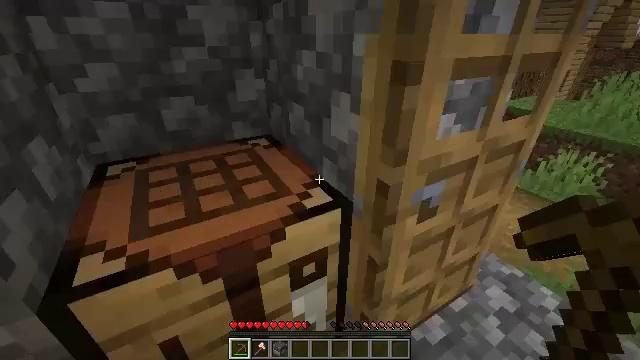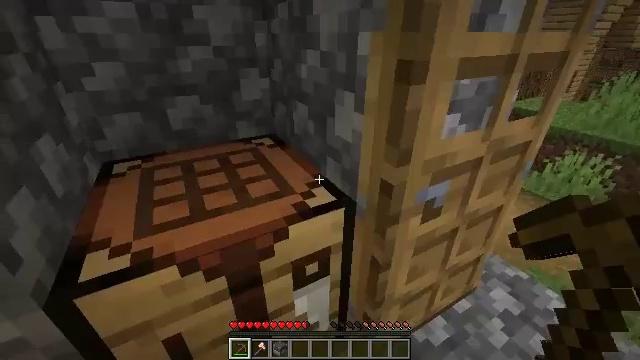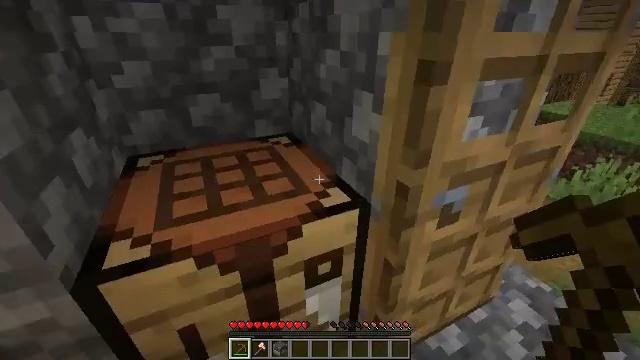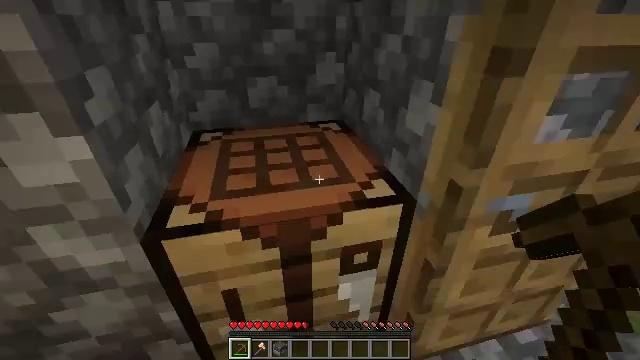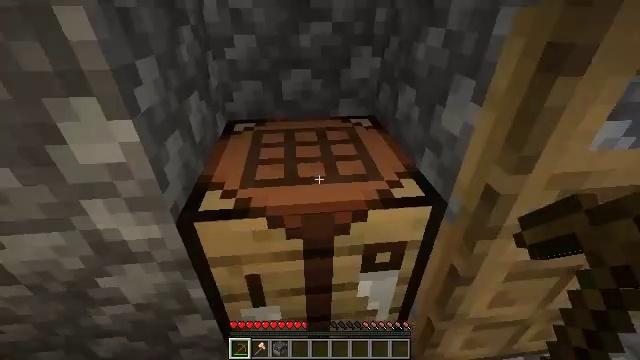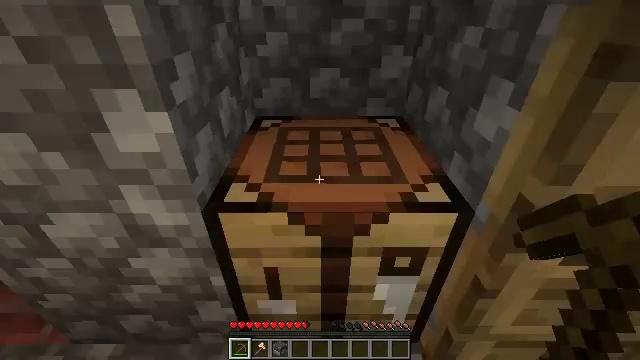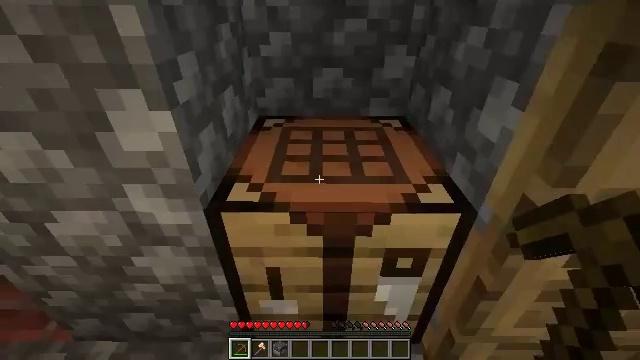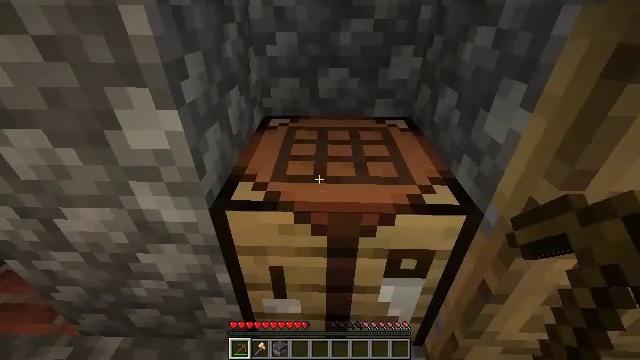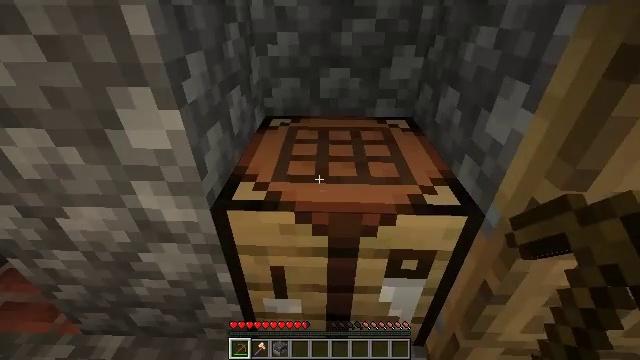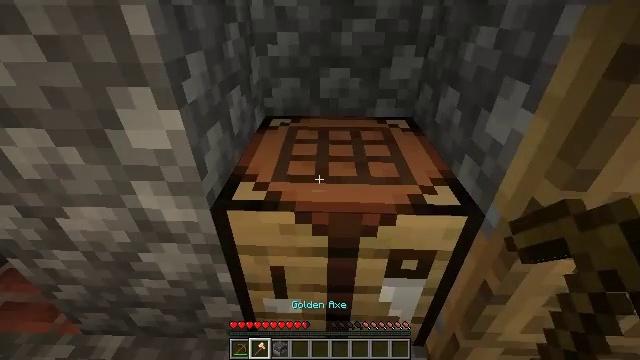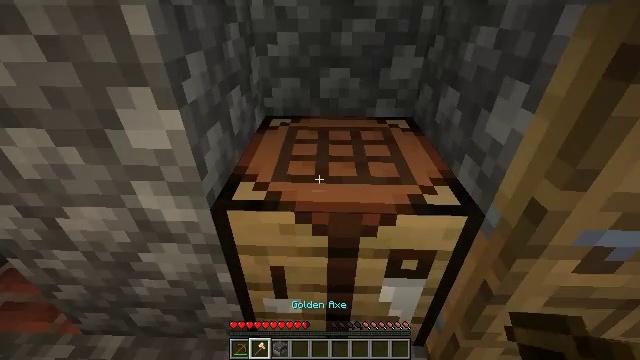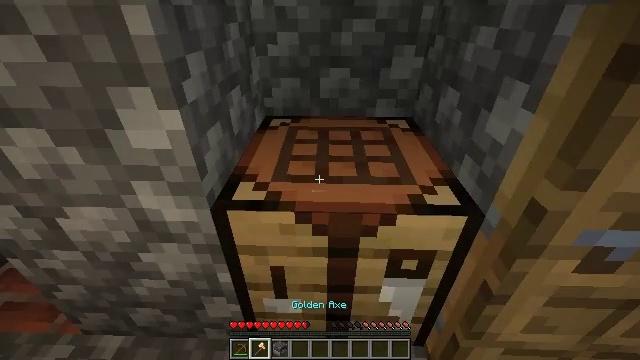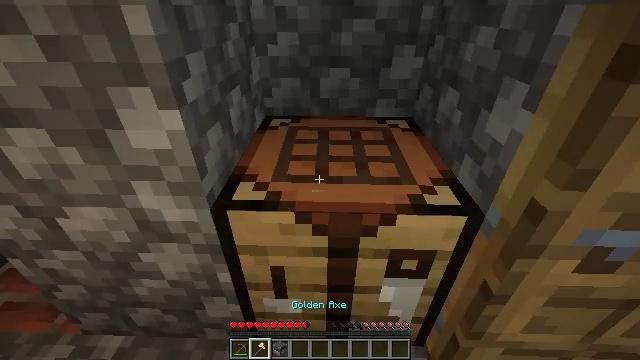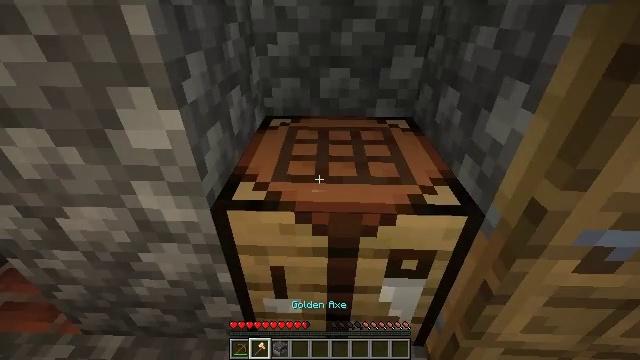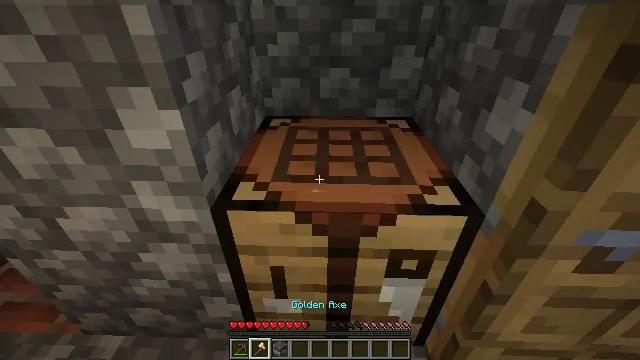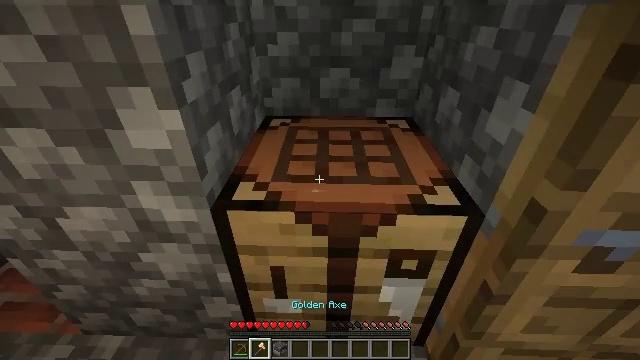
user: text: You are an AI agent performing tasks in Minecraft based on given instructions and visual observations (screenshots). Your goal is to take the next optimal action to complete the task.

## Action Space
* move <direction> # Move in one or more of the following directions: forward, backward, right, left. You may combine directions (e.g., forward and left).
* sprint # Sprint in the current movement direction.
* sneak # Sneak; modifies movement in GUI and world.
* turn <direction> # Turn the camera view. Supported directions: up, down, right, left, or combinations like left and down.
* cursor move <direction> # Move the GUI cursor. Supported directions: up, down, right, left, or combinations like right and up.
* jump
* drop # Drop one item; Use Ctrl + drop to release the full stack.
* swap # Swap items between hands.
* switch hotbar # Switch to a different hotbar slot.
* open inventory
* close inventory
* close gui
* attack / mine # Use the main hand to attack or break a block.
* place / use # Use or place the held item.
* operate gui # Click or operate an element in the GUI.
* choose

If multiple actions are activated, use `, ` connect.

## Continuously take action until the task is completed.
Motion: motion action
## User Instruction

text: Mine block crafting table.
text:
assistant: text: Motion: no_op
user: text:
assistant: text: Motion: turn left
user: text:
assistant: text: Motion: turn left and down
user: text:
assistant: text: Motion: turn left and down
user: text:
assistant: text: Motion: turn left
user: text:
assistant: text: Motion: no_op
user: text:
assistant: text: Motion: turn left
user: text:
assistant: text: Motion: no_op
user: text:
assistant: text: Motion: no_op
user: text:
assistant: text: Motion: no_op
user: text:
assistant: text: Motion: no_op
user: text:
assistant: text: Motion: no_op
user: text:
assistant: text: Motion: no_op
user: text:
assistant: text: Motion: no_op
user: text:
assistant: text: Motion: no_op
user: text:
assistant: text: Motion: turn right and down
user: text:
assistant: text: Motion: turn right and down
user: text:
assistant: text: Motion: turn right and down
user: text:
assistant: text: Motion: turn right and down, attack / mine
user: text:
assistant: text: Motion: attack / mine
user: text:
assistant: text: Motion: attack / mine
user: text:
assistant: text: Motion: attack / mine
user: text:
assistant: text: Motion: attack / mine
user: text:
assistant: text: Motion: attack / mine
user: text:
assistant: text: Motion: turn left, attack / mine
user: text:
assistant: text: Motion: attack / mine
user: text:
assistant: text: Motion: attack / mine
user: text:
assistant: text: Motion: attack / mine
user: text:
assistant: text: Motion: attack / mine
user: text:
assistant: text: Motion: attack / mine